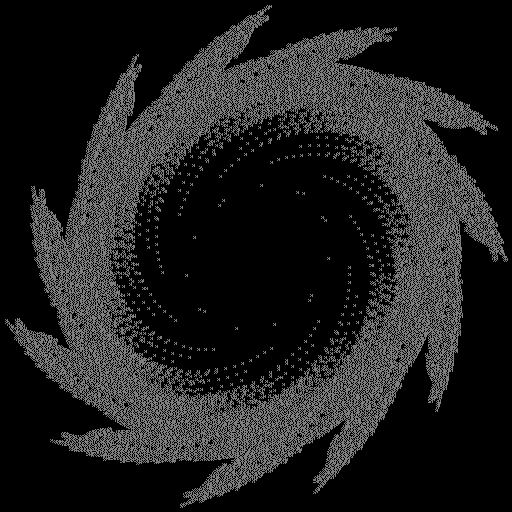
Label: rose